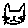
Label: cat